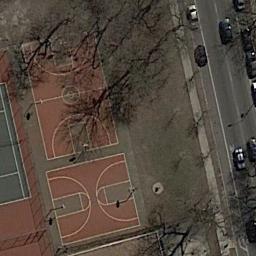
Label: basketball_court